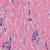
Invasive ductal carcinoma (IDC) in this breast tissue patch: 1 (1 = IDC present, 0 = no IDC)